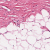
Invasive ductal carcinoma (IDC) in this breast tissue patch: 0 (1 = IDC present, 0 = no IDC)